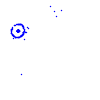
Particle: proton